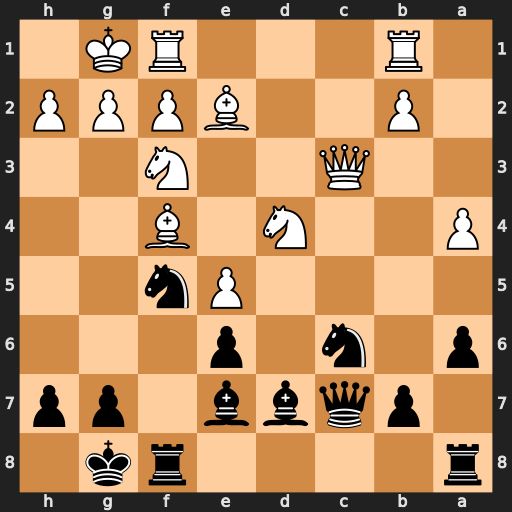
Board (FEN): r4rk1/1pqbb1pp/p1n1p3/4Pn2/P2N1B2/2Q2N2/1P2BPPP/1R3RK1
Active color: b
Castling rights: -
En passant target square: -
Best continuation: Nfxd4 Nxd4 Rxf4